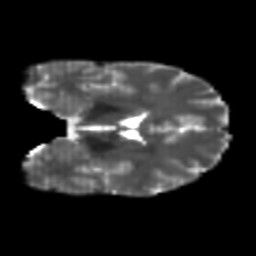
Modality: T2w
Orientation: coronal
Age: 20
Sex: female
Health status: healthy
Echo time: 0.074 s